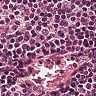
Metastatic tissue present: no